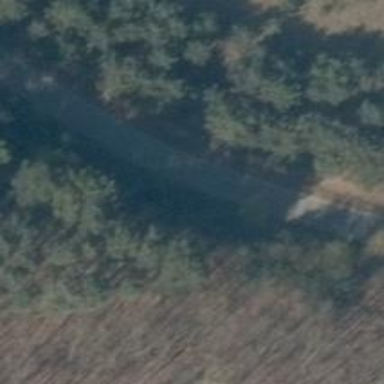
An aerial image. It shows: Asphalt path.